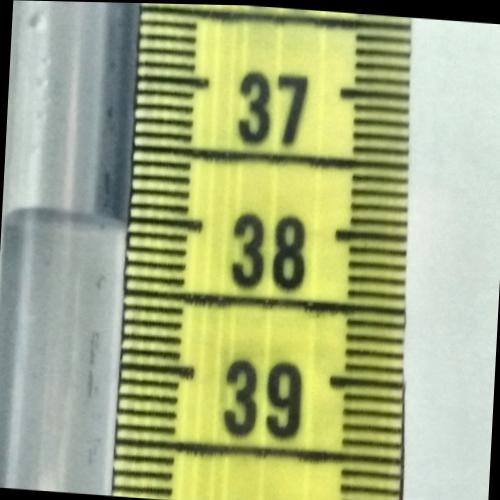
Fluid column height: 38.0 cm